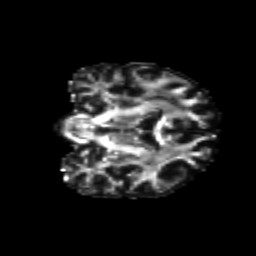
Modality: FA
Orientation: coronal
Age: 64
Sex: male
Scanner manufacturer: siemens
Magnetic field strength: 3 T
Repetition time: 8.6 s
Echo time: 0.095 s